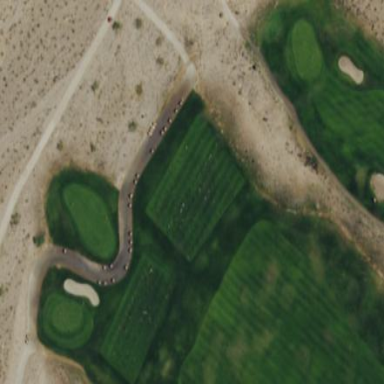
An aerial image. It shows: Golf tee.